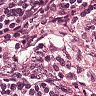
Metastatic tissue present: no